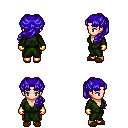
a pixel art fantasy rpg character, female body template, human, light skin, green robe, red pants, blue princess hairstyle, gold gloves, brown slippers, four views (front, back, left, right), 2x2 character sprite sheet, small pixel art, hard edges, no anti-aliasing